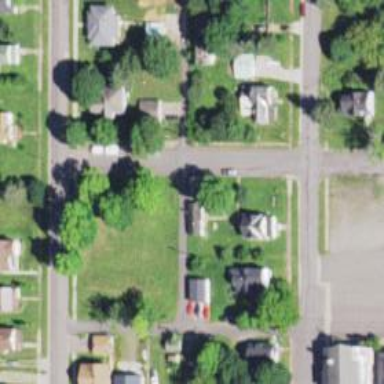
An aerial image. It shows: Alley classified as service road.